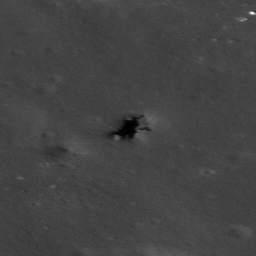
Pit: Picard 1
Host crater: Picard
Host type: impact_melt
Lunar coordinates: latitude 14.471, longitude 54.659